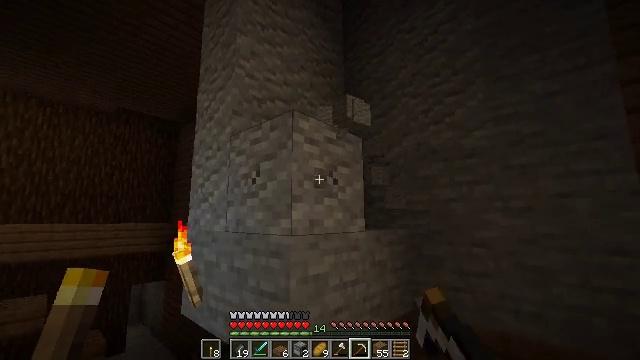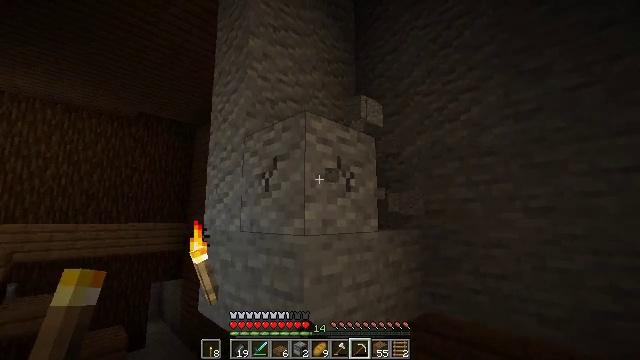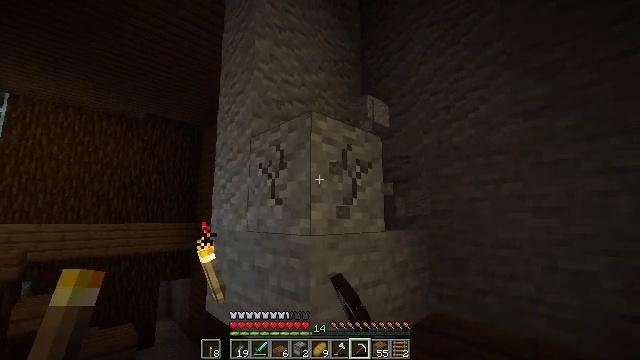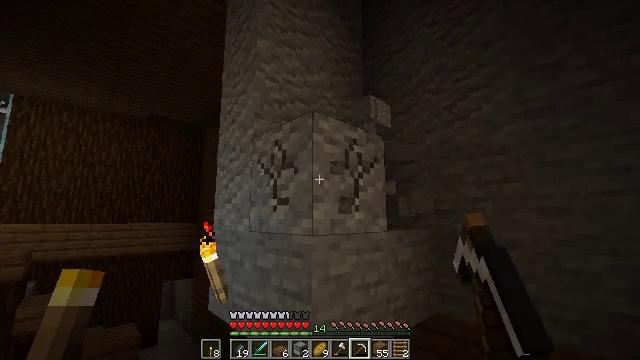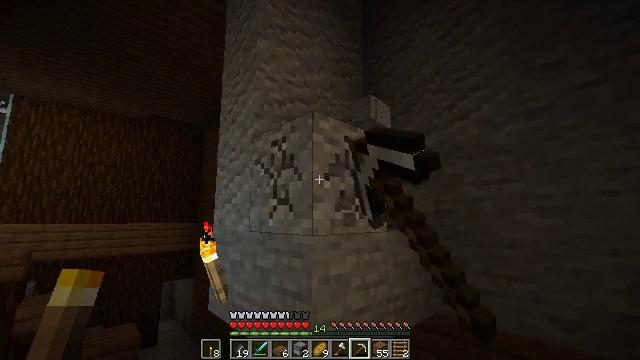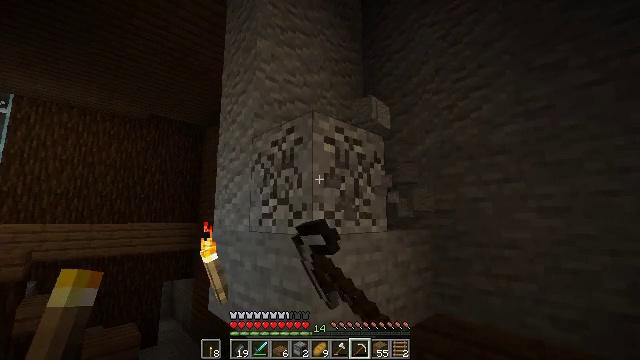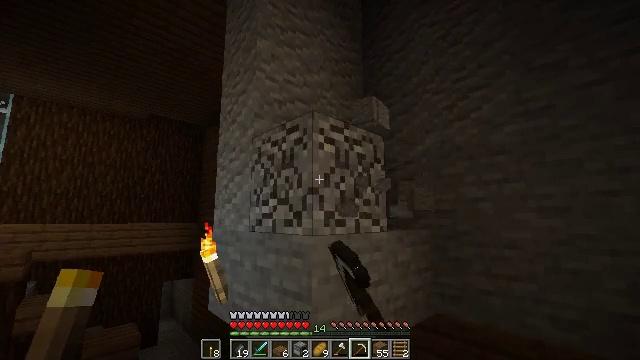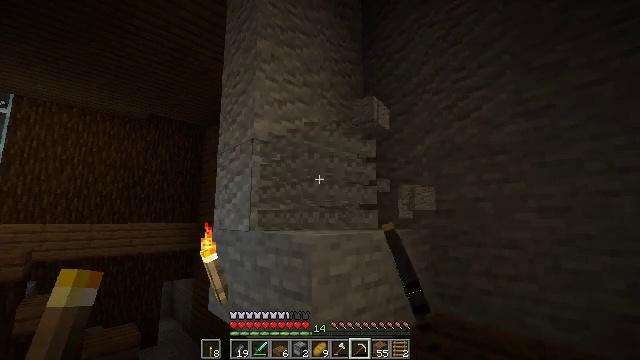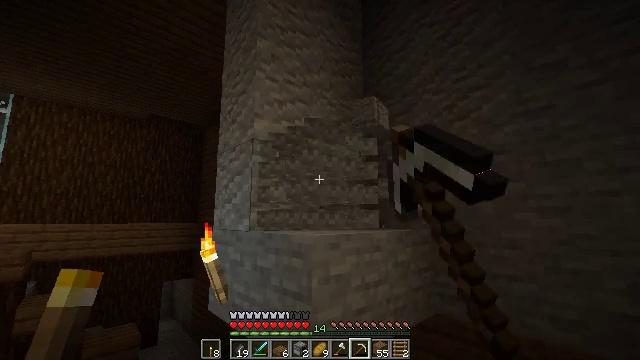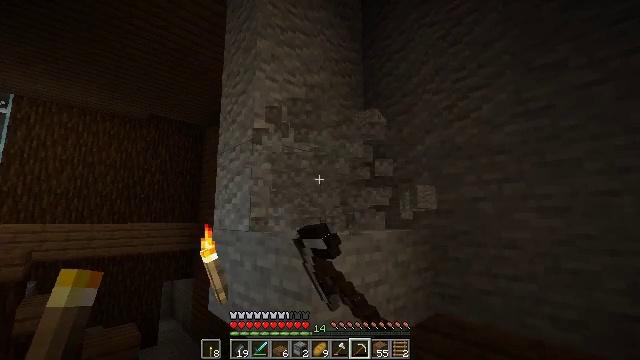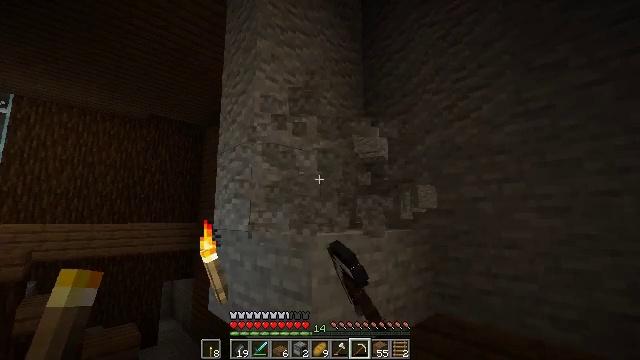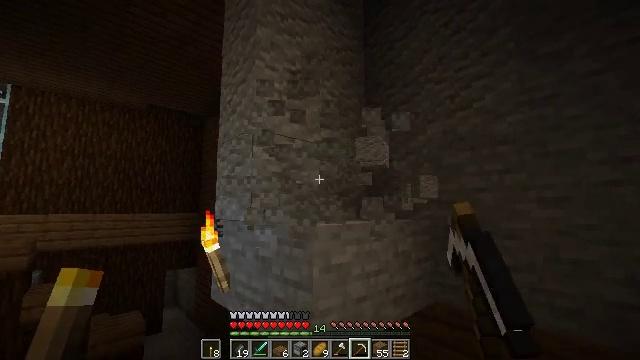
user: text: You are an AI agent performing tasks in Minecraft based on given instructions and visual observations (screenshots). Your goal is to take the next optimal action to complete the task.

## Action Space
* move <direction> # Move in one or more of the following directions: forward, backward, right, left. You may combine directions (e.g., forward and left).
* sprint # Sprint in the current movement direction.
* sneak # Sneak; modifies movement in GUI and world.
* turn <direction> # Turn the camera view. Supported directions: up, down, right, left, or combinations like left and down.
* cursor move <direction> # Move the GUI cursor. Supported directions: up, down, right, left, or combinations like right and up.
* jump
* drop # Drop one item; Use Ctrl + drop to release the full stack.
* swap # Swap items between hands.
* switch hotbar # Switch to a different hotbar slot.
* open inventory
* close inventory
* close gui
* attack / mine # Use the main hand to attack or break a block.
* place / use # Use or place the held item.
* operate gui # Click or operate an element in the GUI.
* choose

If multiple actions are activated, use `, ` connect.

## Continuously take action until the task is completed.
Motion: motion action
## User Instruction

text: Gather andesite blocks.
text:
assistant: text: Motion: turn left, attack / mine
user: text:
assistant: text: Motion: turn left, attack / mine
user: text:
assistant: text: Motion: attack / mine
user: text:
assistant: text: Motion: attack / mine
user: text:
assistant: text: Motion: attack / mine
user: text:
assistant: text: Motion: attack / mine
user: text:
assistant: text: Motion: attack / mine
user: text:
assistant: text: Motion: attack / mine
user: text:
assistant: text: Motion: attack / mine
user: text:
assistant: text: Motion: attack / mine
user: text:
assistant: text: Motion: turn down, attack / mine
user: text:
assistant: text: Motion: attack / mine